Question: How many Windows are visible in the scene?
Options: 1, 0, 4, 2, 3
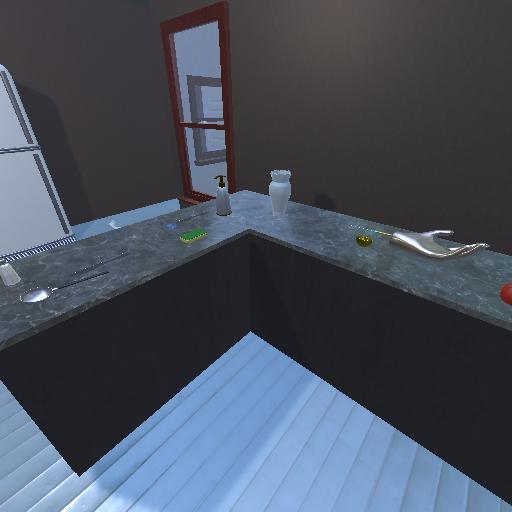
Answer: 1